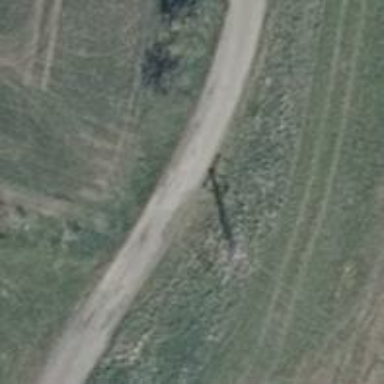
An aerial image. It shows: Power pole.